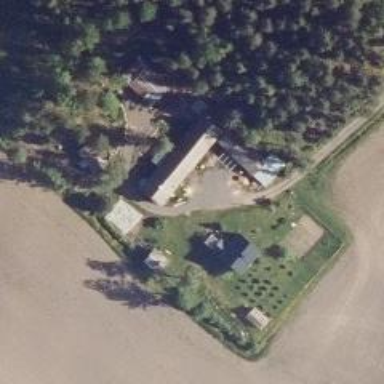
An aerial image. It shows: Farm.